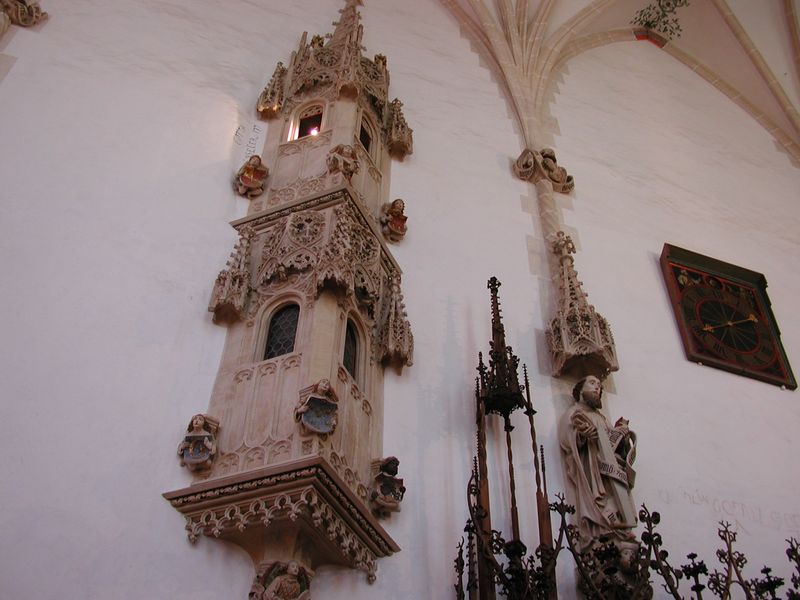
Titel: Blaubeuren, Klosterkirche
Standort: Blaubeuren, Klosterkirche (EU - D - BW)
Schlagwörter: schatten, weiß, fenster, holz, licht, ornament, wand, gitter, kirche, gotik, engel, skulptur, statue, bogen, ornamente, uhr, plastik, bögen, gewölbe, türmchen, schnitzerei, baldachin, heiliger, putten, putti, geschmiedet, zeiger, insignien, banderole, heiligenfigur, holzschnitzerei, sfigur